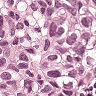
Metastatic tissue present: yes